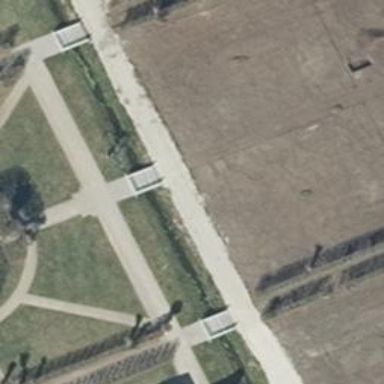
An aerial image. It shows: Path leading to bridge.